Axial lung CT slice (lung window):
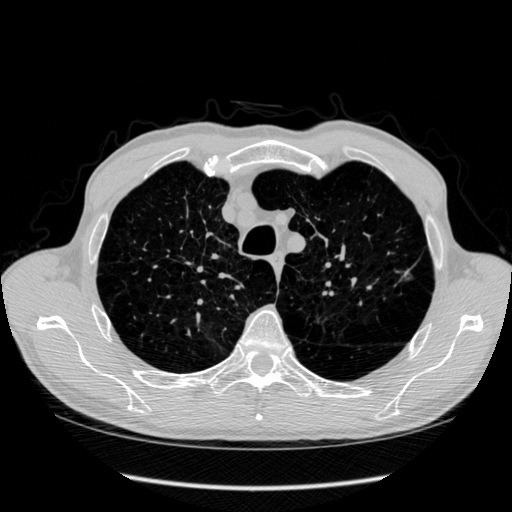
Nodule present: no